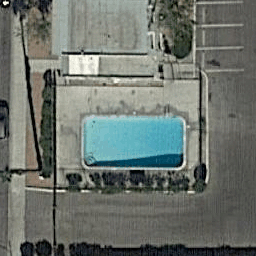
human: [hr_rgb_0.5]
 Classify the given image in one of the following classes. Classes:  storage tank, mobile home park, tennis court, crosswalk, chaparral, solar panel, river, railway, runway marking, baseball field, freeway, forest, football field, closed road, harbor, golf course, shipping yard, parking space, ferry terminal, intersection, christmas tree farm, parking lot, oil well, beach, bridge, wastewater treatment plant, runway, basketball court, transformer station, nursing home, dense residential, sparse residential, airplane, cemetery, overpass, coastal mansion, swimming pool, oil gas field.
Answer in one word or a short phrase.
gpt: swimming pool